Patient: sex M, age 69
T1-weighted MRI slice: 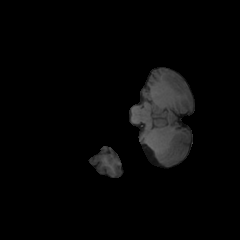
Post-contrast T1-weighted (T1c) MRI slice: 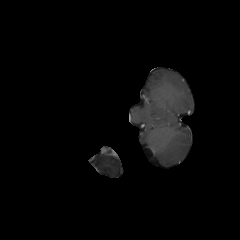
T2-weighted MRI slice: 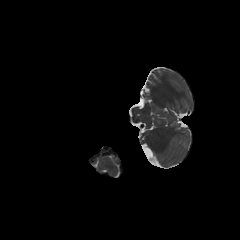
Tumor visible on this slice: no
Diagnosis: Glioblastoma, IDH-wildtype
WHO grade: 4